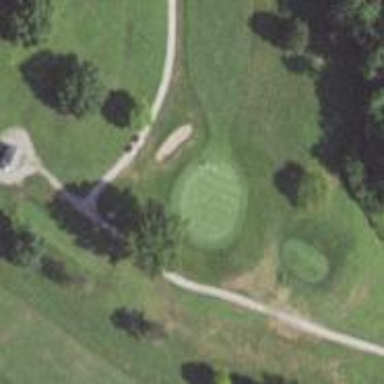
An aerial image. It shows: View of golf hole.